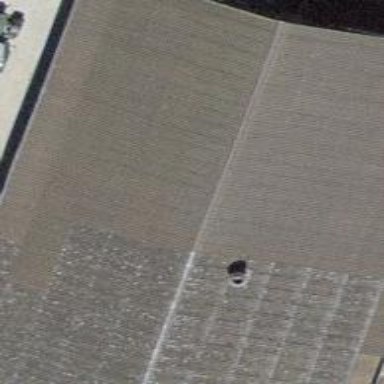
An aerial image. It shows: Barn.